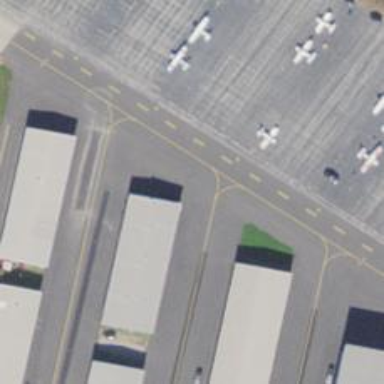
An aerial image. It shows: View of taxiway at the airport.